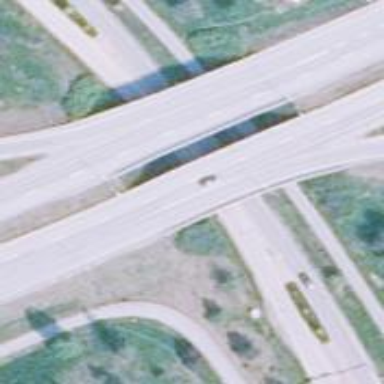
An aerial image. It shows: Bridge with beam structure.